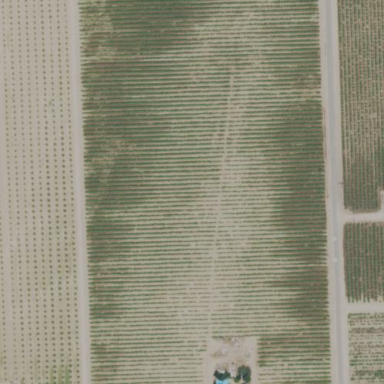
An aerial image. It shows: Vineyard where grapes are grown.